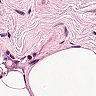
Metastatic tissue present: no